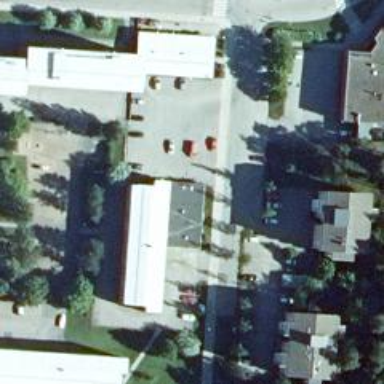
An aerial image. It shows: Convenience shop.